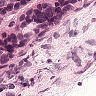
Metastatic tissue present: yes